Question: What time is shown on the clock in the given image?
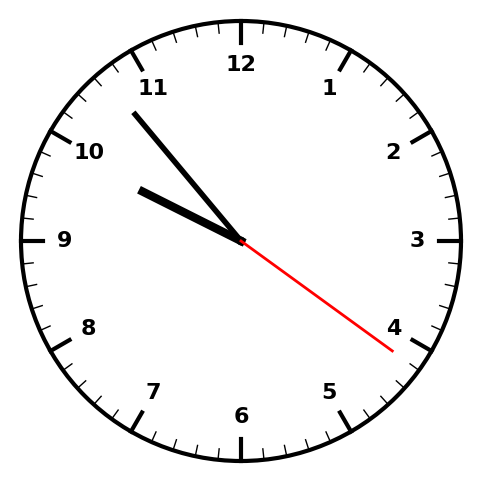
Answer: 09:53:21